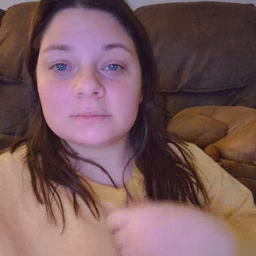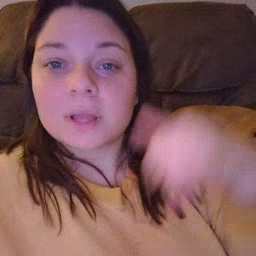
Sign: cowboy